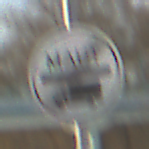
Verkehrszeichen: EndeMautpflicht
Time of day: MorningAfternoon
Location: Outdoor (Suburban)
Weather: PartlyCloudy
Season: NotSpecified
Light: Natural